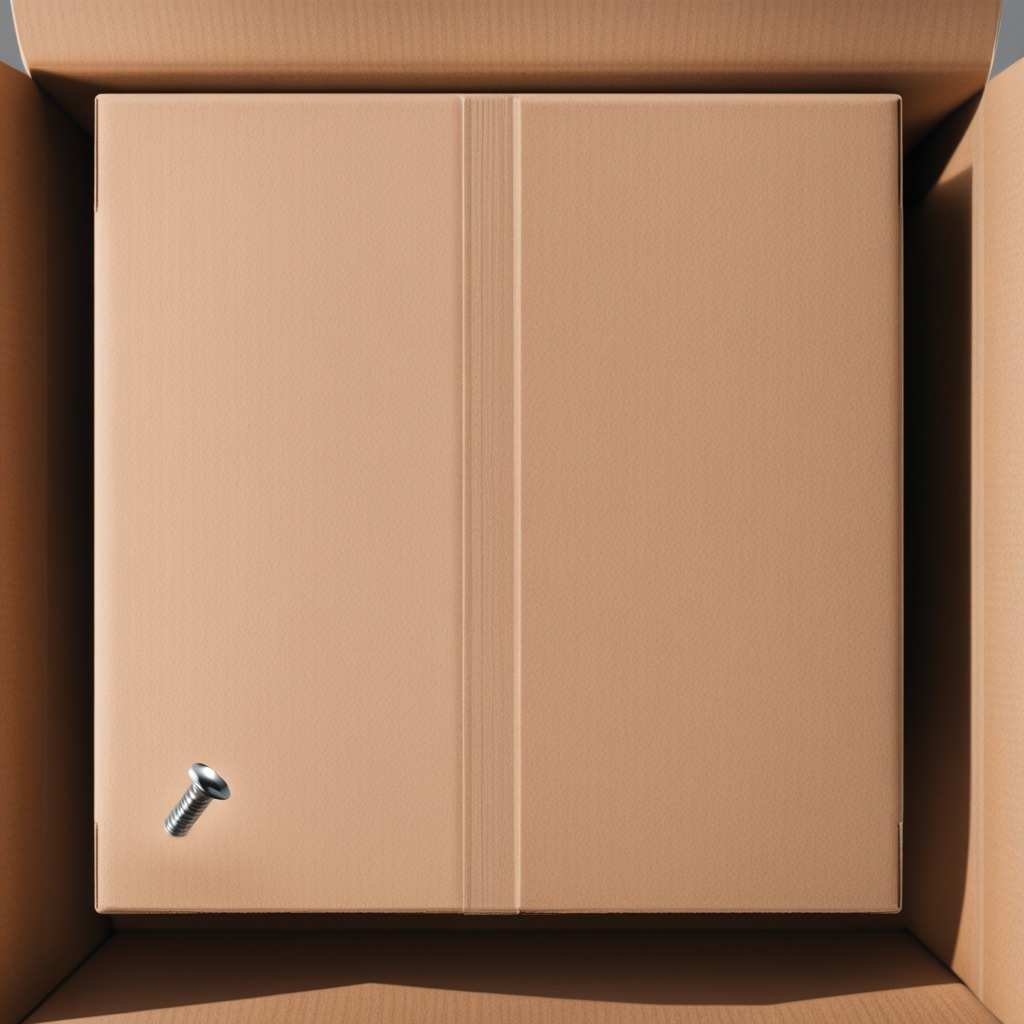
A metal screw lies on the cardboard box surface in an outdoor workshop during daytime bright natural light soft shadows slightly creased but